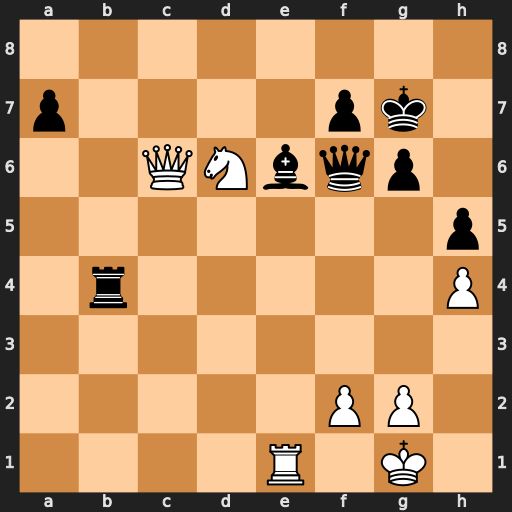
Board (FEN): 8/p4pk1/2QNbqp1/7p/1r5P/8/5PP1/4R1K1
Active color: w
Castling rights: -
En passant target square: -
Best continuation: Ne8+ Kf8 Nxf6